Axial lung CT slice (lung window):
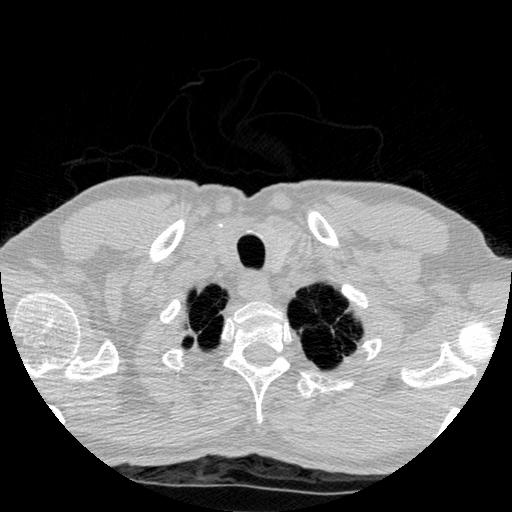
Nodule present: no